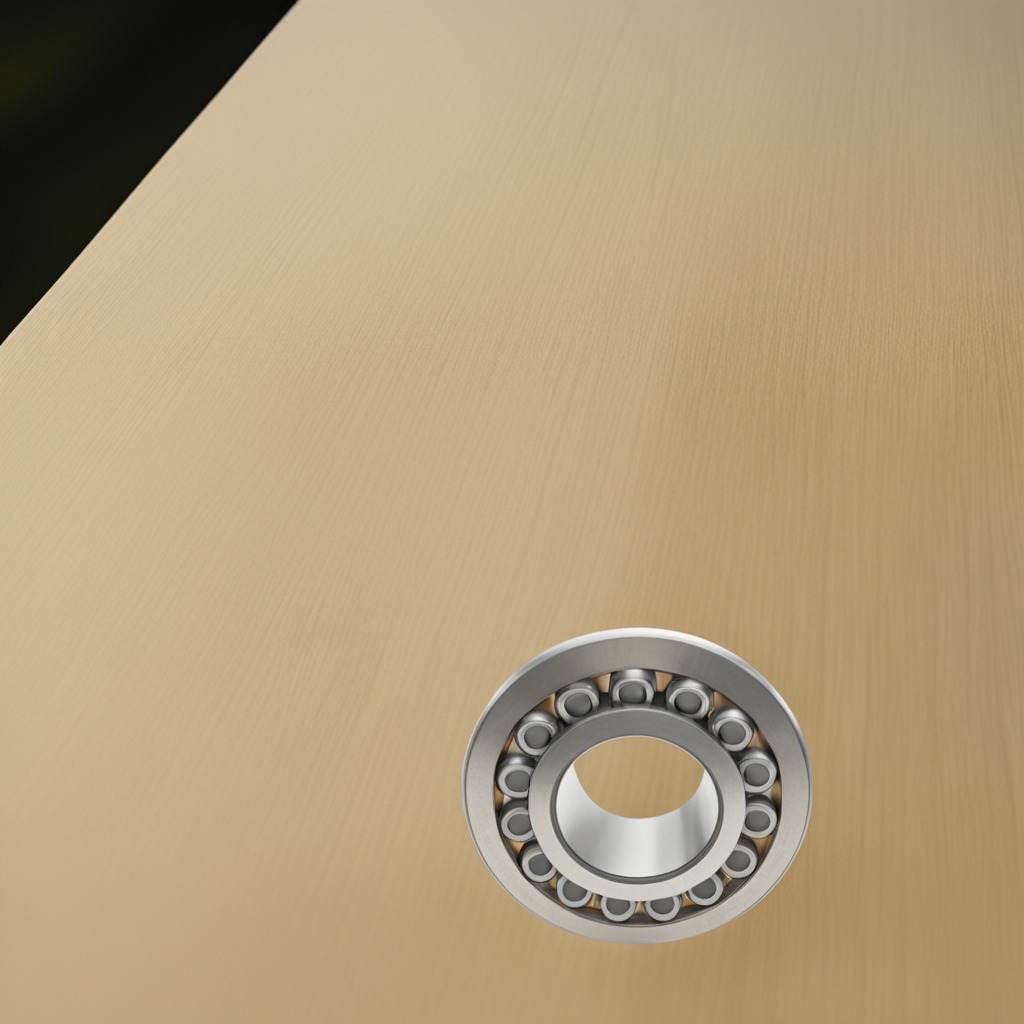
A metal ball bearing is lying on the plywood surface in a paint workshop lit by afternoon window light.